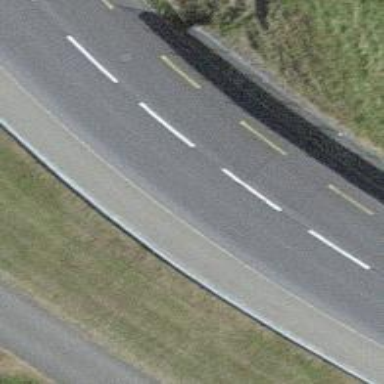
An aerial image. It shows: Primary highway with cycle lane on the left and cycle track on the right.